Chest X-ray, PA view. Patient: 52 years old, sex M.
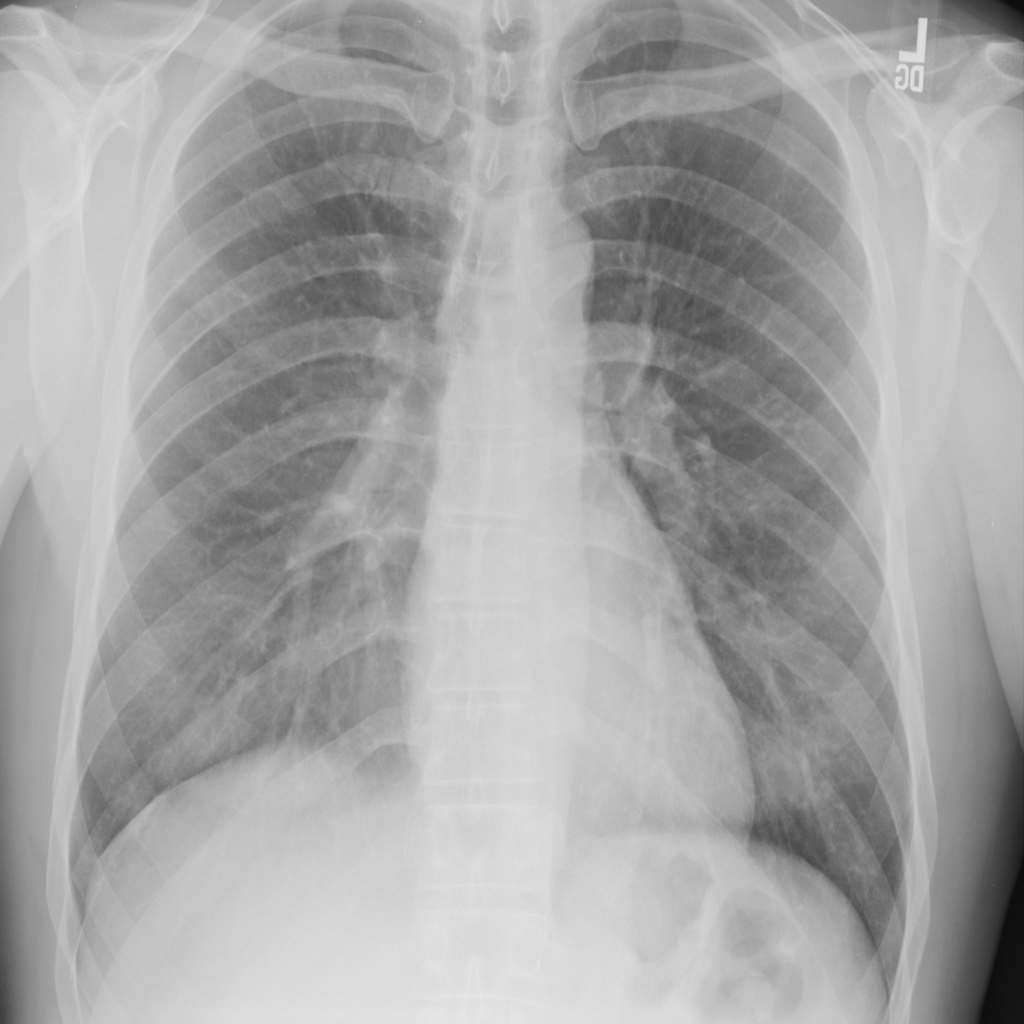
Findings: No Finding